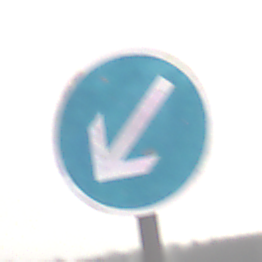
Verkehrszeichen: VorgeschriebeneVorbeifahrtLinks
Umgebung: Outdoor, Nature
Tageszeit: Midday
Wetter: Overcast
Licht: Natural
Jahreszeit: Winter
Kontrast: LowContrast